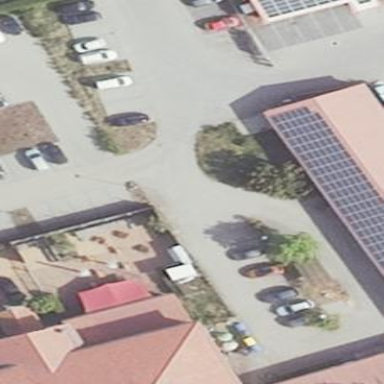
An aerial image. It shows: Parking area with surface.